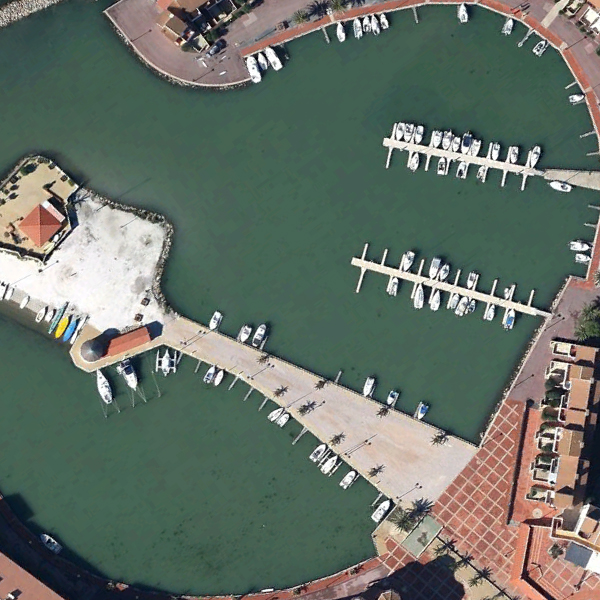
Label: Port